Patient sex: M
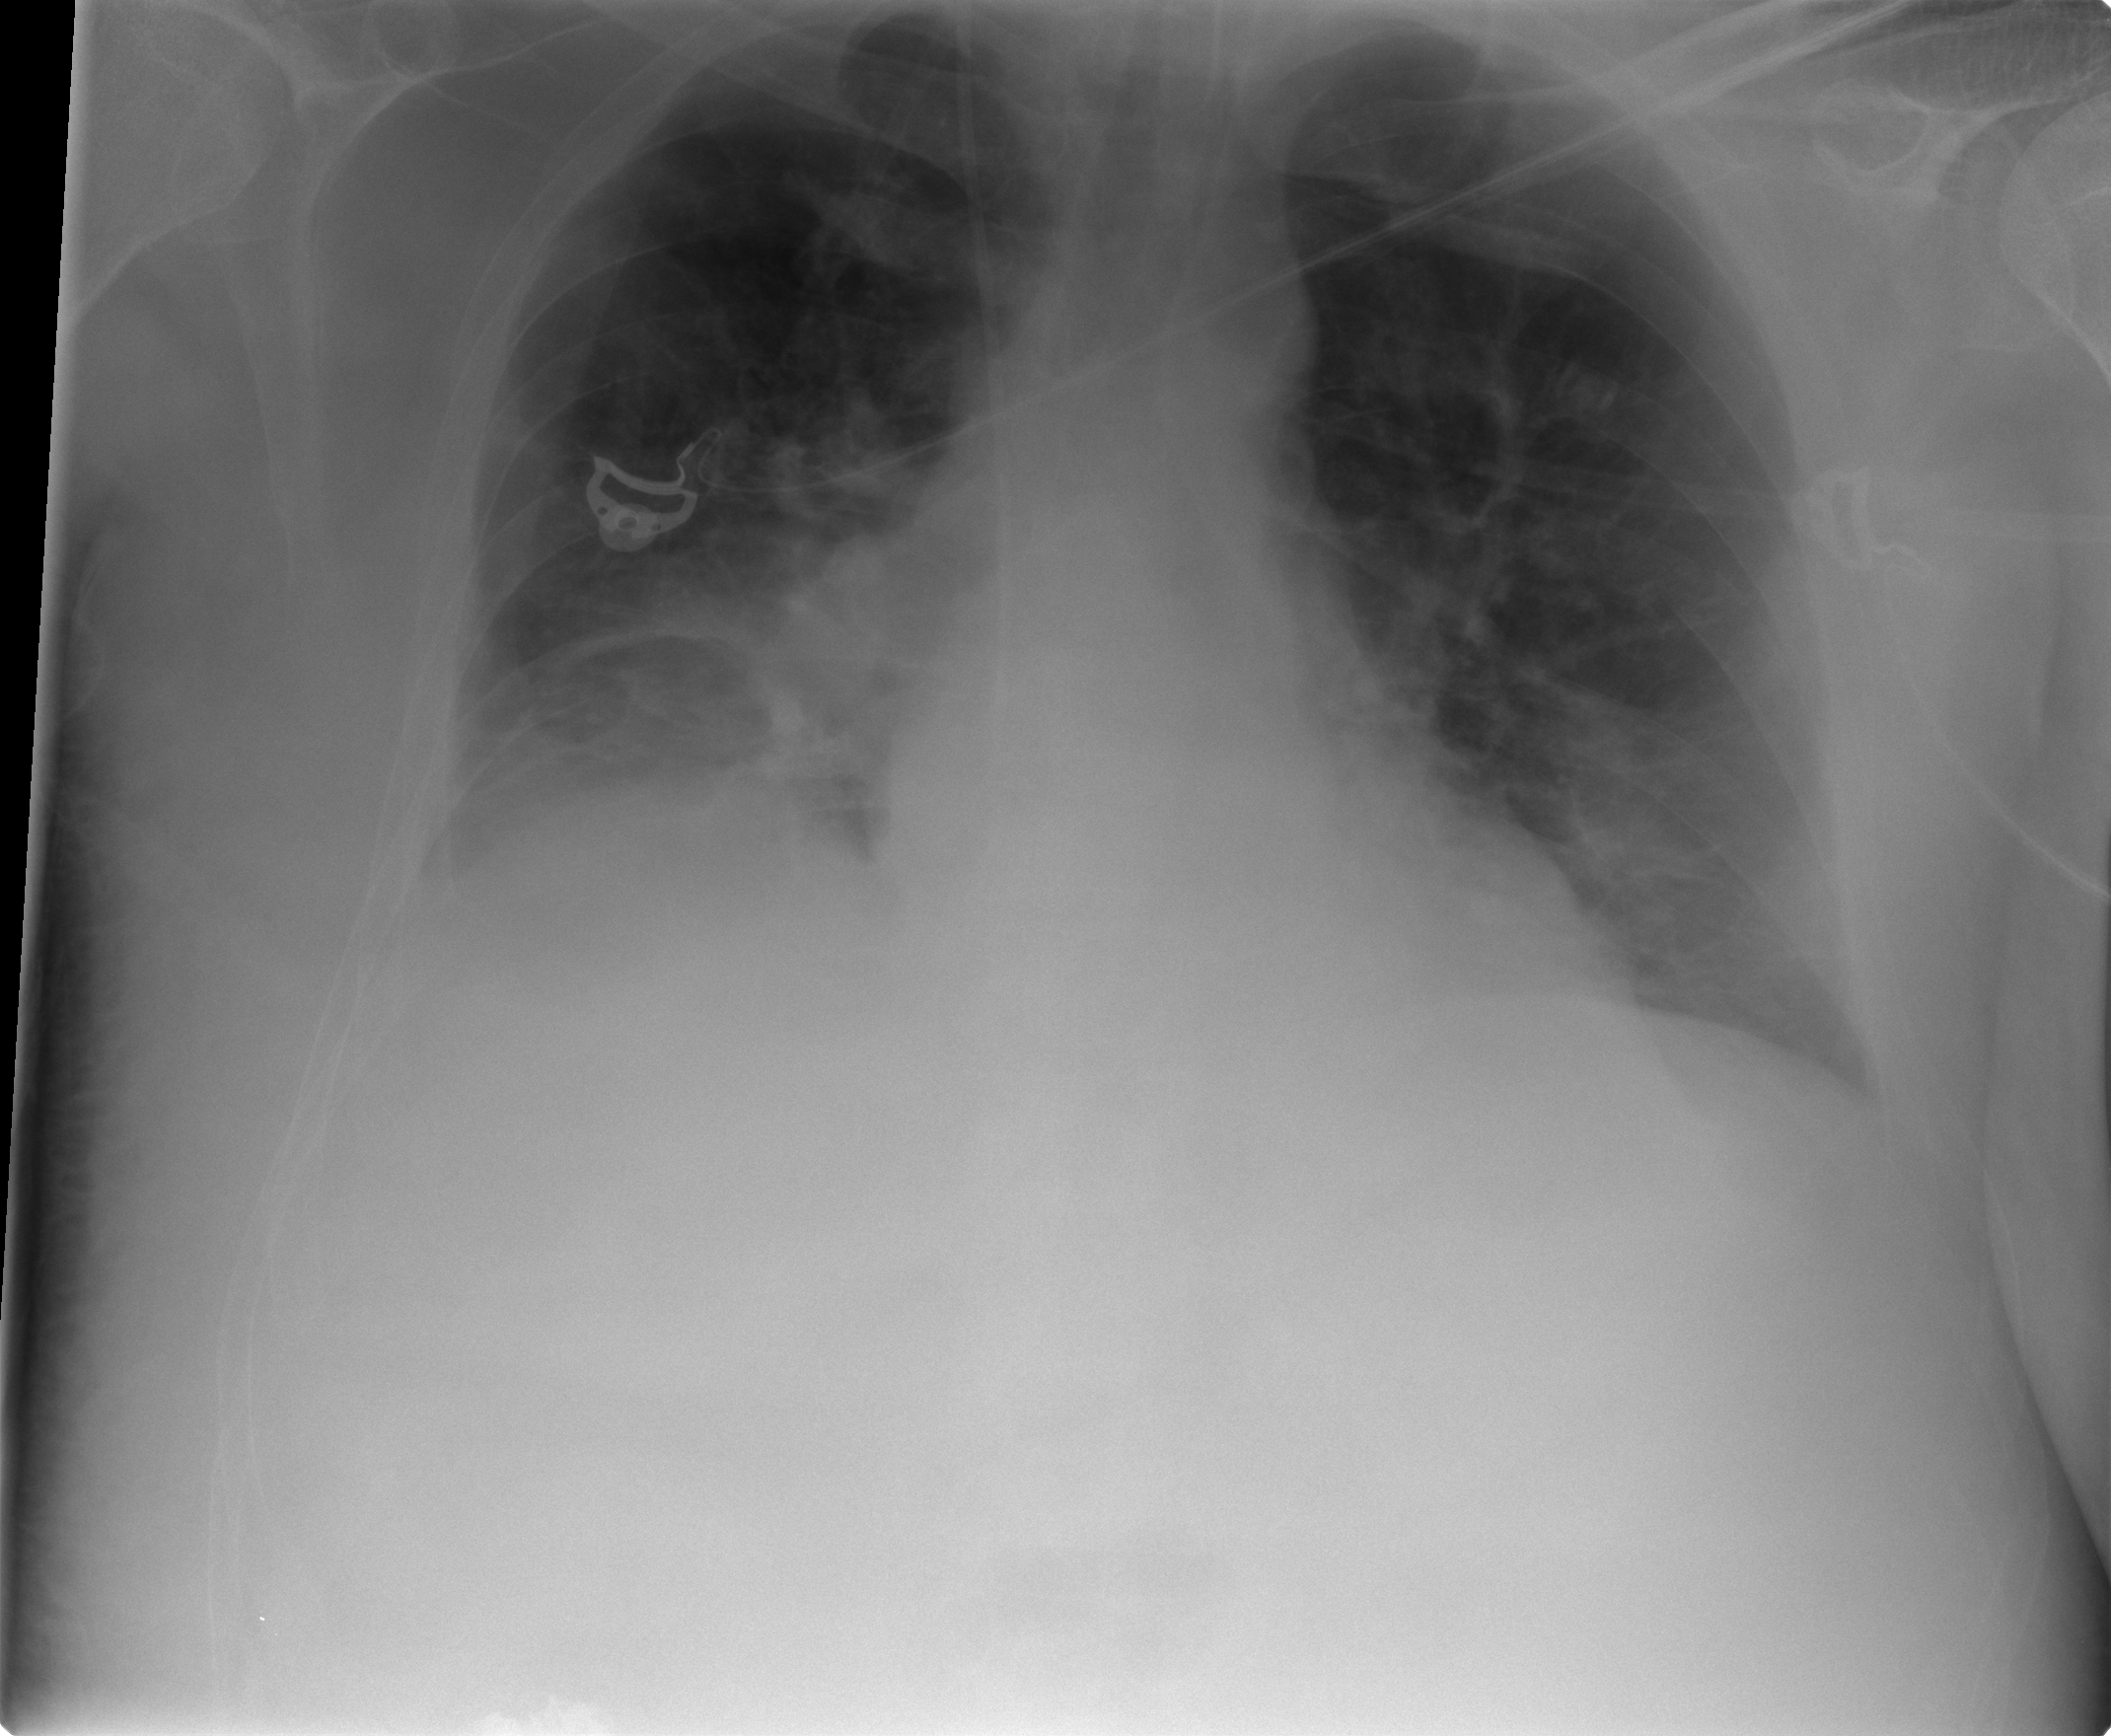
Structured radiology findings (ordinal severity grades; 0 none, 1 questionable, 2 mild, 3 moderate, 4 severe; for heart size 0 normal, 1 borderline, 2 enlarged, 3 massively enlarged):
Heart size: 0
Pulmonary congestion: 0
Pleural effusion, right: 2
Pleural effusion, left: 1
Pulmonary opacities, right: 2
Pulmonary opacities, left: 1
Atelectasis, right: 2
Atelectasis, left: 2